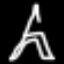
Label: The Eiffel Tower